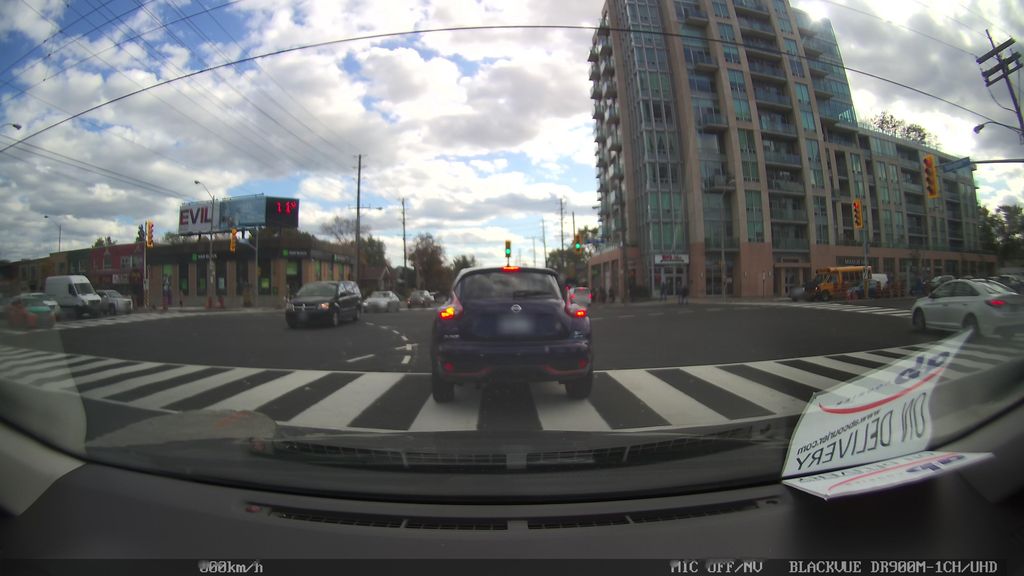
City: toronto